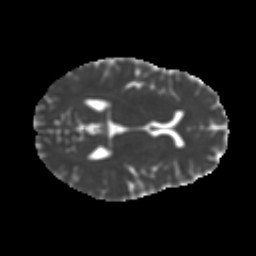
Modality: MD
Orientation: axial
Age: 17
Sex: female
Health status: ill
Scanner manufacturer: ge
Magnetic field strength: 3 T
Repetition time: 6.752 s
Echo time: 0.079 s